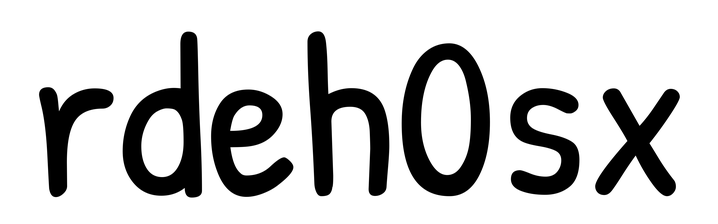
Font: PatrickHand-Regular